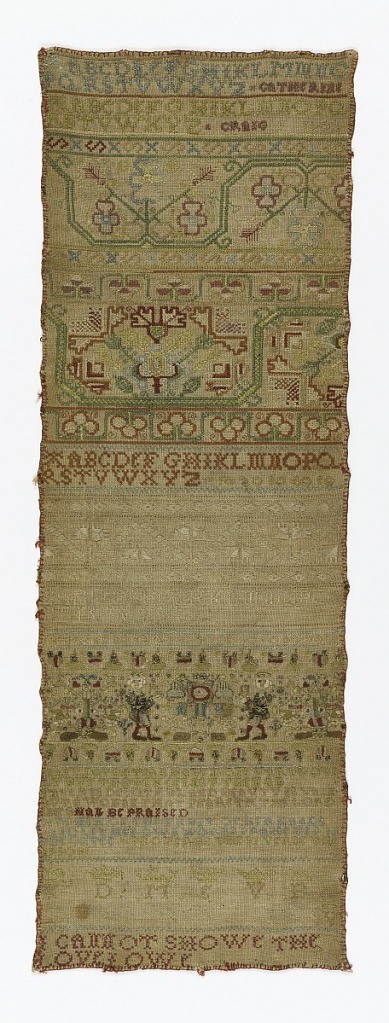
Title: Sampler
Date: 1702
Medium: linen, silk, metallic Technique: embroidery on plain weave
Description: Alphabets, patterns, and verses in narrow bands.